Aerial crown-view tile of a tropical tree (Barro Colorado Island, Panama), acquired 20250616:
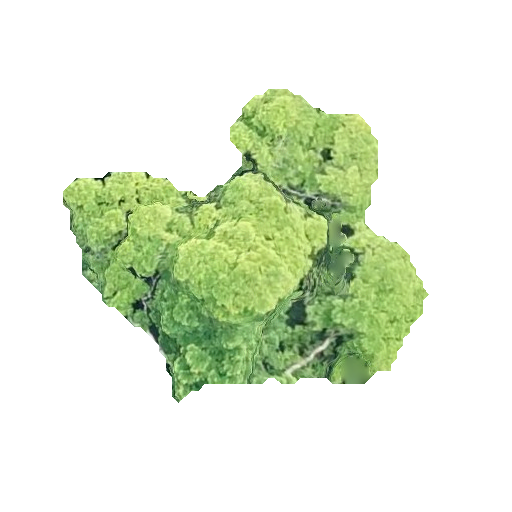
Species: Terminalia amazonia
GBIF accepted scientific name: Terminalia amazonica
Crown area: 99.485 m²